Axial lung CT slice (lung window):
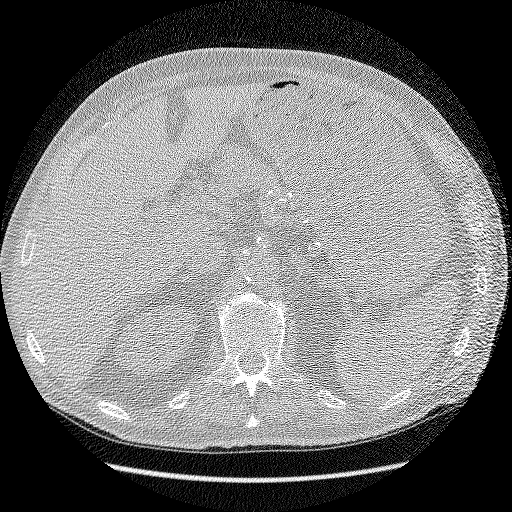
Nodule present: no